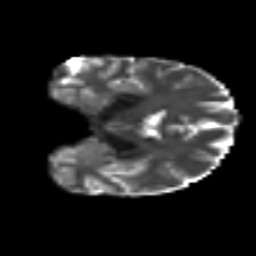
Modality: T2w
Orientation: coronal
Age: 47
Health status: ill
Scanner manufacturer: philips
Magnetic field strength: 3 T
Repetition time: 9 s
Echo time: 0.127 s